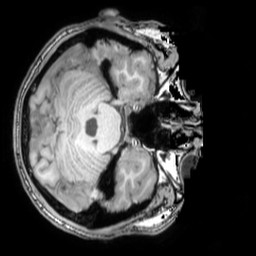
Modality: T1w
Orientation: axial
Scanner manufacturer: philips
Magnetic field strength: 3 T
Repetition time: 0.008092 s
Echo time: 0.003707 s